Current action and preconditions to check: trajectory_clear

Your task: For each precondition in the list above, predict whether it will hold at this action.

Consider the current scene as observed from the mobile robot's camera, and analyze the predicted future states of all dynamic agents (e.g., people, animals, vehicles, or any moving entities) within the NEXT SECOND.

IMPORTANT: Only answer "very likely" if you are absolutely certain—based on strong, clear evidence—that a dynamic agent will violate the precondition in the predicted future state. Do NOT answer "very likely" for unlikely, ambiguous, or low-probability risks.

Ask yourself for each precondition: Is there a high probability, with clear and convincing evidence, that the predicted future states of any dynamic agent will interfere with the predicted future state of the currently executing action within the NEXT SECOND, causing that precondition to fail?

Assess the risk level based on these predictions. Use "likely" or "very likely" if motions create a clear risk of interference.

Use "neutral" or "improbable" if agents are nearby but their predicted paths are clearly diverging or non-conflicting.

Failure Risk Categories: "very improbable", "improbable", "neutral", "likely", "very likely"

Answer Format: Output ONLY the probability_of_failure value from these categories: "very improbable", "improbable", "neutral", "likely", "very likely"

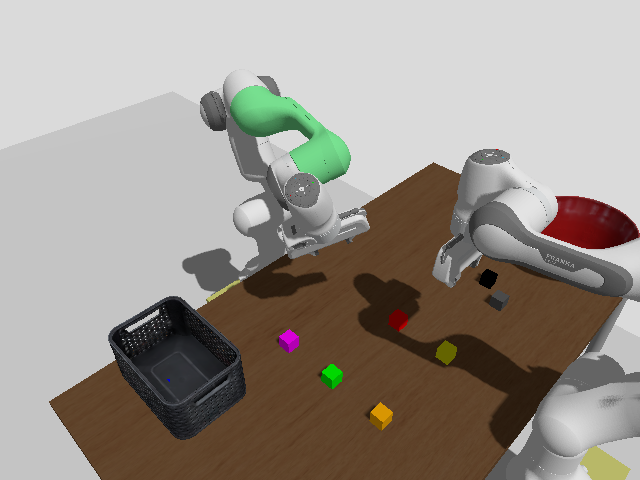

Answer: improbable